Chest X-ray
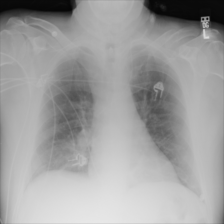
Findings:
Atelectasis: positive
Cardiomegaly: negative
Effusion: negative
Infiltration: negative
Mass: negative
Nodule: negative
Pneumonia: negative
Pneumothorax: negative
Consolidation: negative
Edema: negative
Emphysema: negative
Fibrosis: negative
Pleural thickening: negative
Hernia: negative